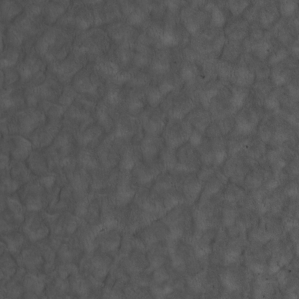
Label: non_frost